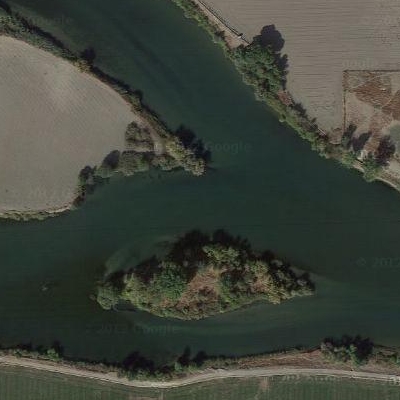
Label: RiverLake